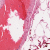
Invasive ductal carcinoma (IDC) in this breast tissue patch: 0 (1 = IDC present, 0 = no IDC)